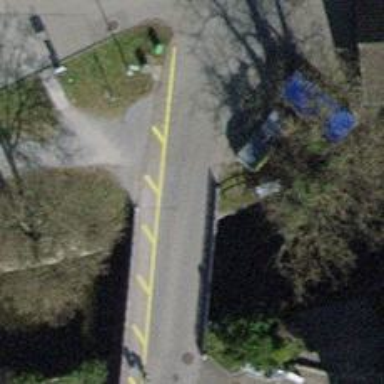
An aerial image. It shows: Residential road with asphalt surface. It includes bridge and has no sidewalks.